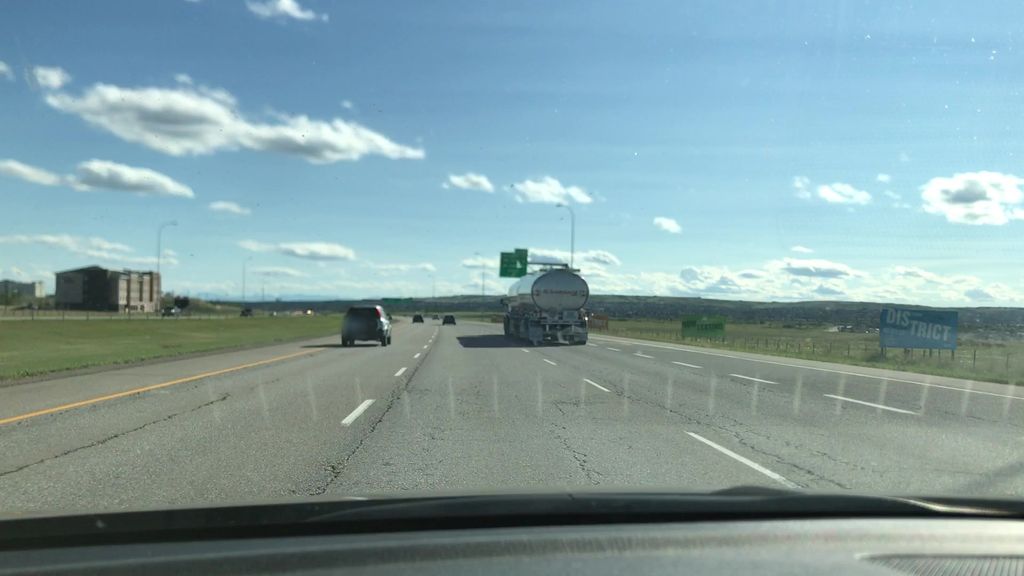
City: calgary